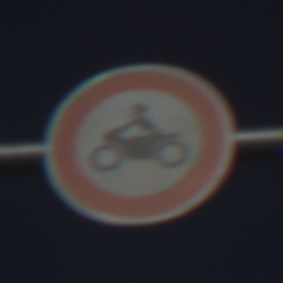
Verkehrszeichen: VerbotKraftraeder
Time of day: MorningAfternoon
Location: Outdoor (Nature)
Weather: PartlyCloudy
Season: NotSpecified
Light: Natural